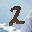
Label: 2